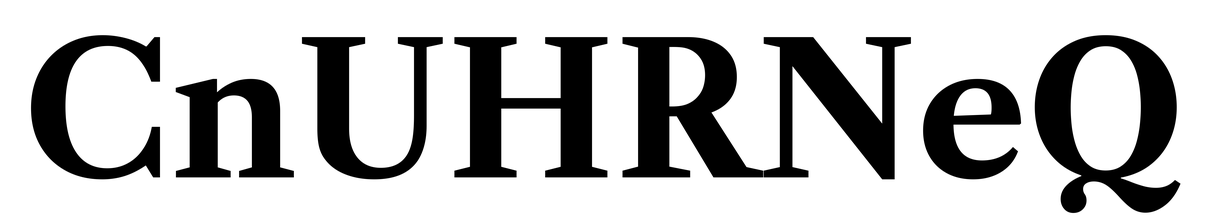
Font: LibreCaslonText_Bold